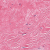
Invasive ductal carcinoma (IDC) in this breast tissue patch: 0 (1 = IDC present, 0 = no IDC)